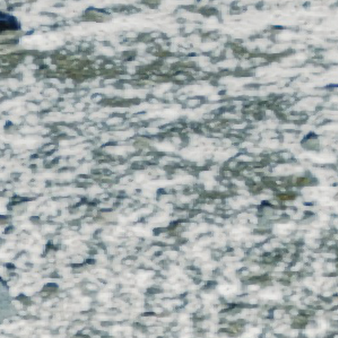
Label: other